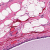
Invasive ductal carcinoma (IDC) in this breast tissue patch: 0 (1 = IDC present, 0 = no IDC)